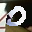
Label: 0